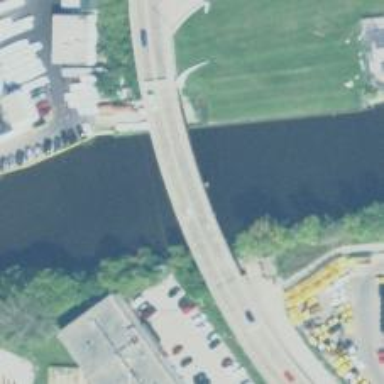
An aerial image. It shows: Cantilever bridge over tertiary road.